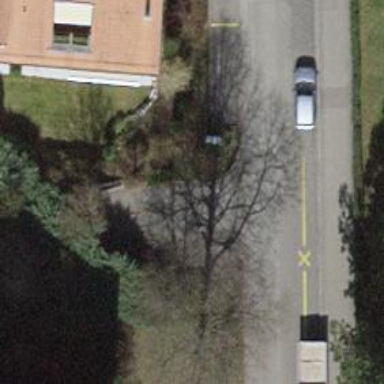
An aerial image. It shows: Road serving as parking aisle.